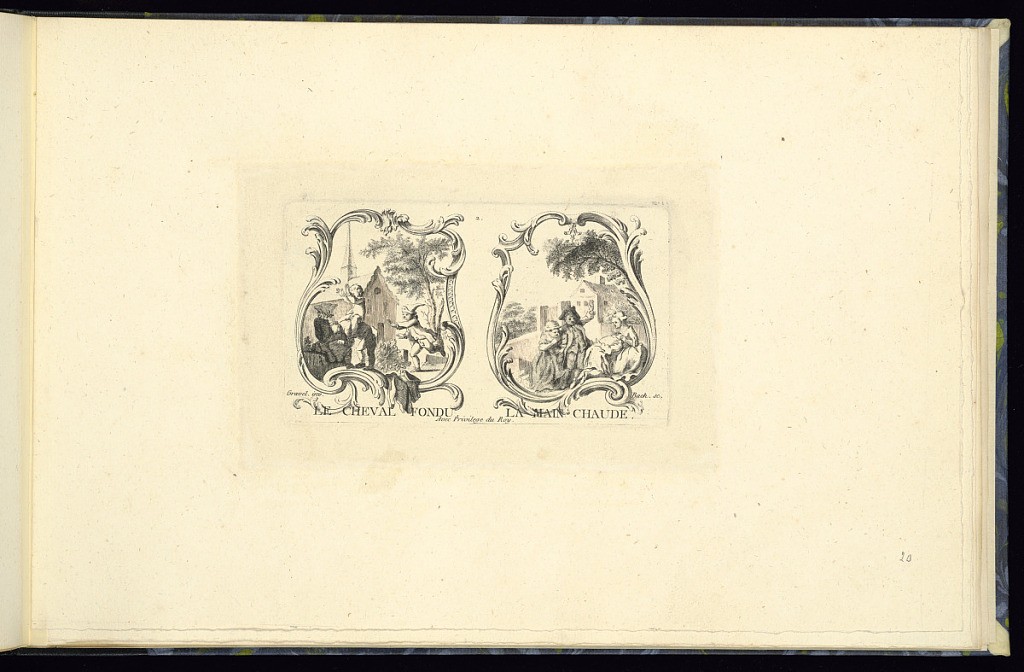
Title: LE CHEVAL FONDU / LA MAIN CHAUDE
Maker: Jacques Bacheley, French, 1712 – 1781
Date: mid- 18th century
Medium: etching on paper
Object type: Print
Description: Second plate from a series of twelve scenes depicting children's games, framed within decorative rococo cartouches, two per plate, side-by-side. The left-hand scene shows a group of children playing with one child on the back of another, within a landscape with a church in the background. The right-hand scene shows a group of children playing with one child kneeling forward with his head in the lap of a seated girl. They sit in a landscape with a building in the background. The titles are lettered below each cartouche, the plate is signed and numbered.